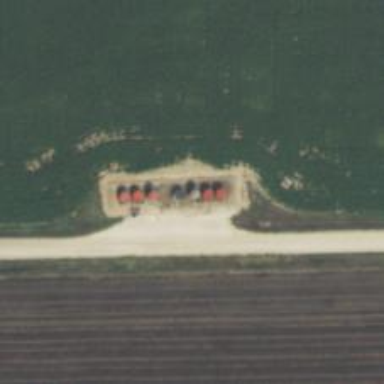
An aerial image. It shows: Storage tank with man-made structure.